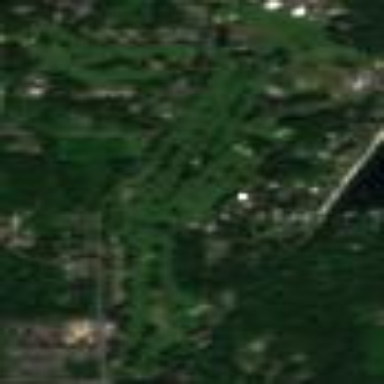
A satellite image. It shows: Golf course.